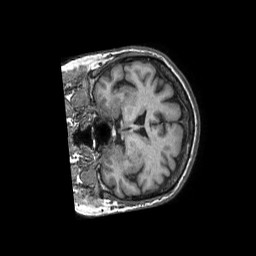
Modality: T1w
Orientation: coronal
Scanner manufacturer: philips
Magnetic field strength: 1.5 T
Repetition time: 0.007031 s
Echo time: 0.003185 s